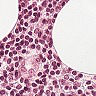
Metastatic tissue present: no